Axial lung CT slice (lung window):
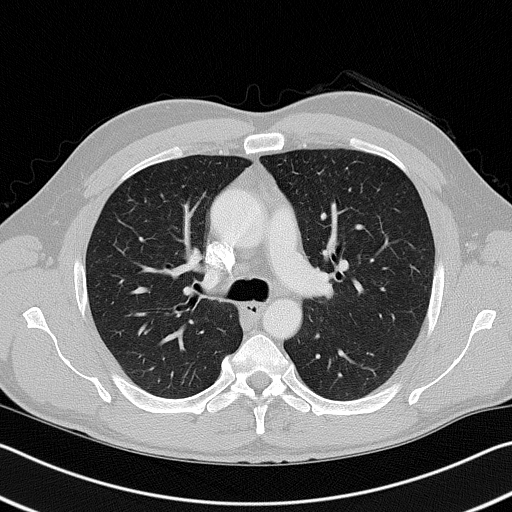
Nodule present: no